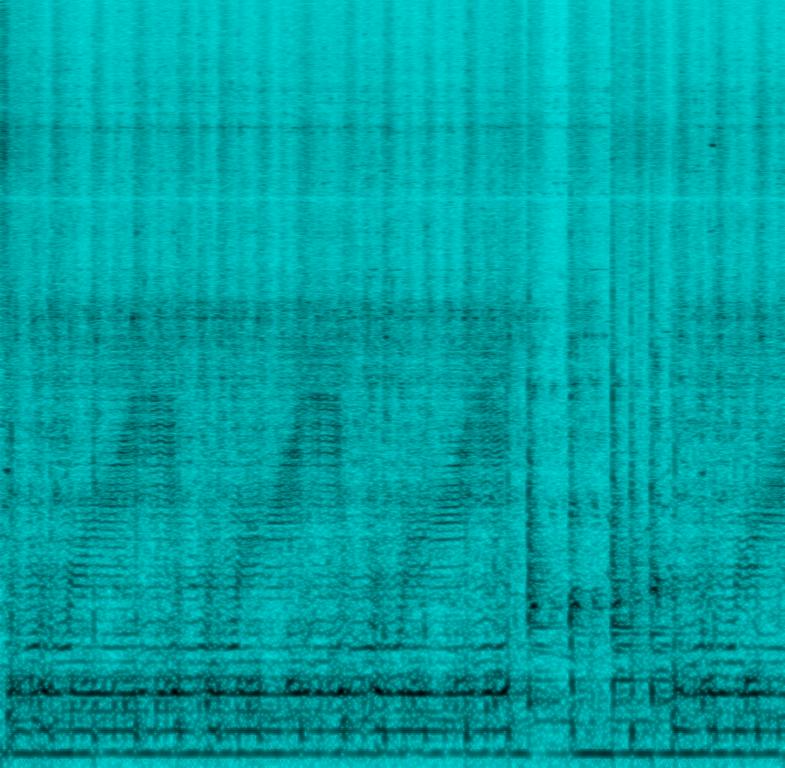
This is a street performance of an instrumental music piece. The performer is playing a melody on the didgeridoo while he is using various percussive elements to create the rhythmic background. The atmosphere is eccentric and there is a tribal sound to the piece. This piece could be used in the soundtrack of an adventure movie with a jungle or a desert setting.